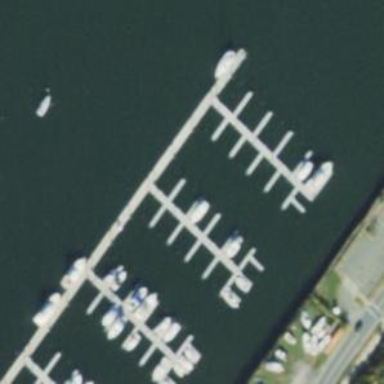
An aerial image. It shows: Pier with mooring facilities.